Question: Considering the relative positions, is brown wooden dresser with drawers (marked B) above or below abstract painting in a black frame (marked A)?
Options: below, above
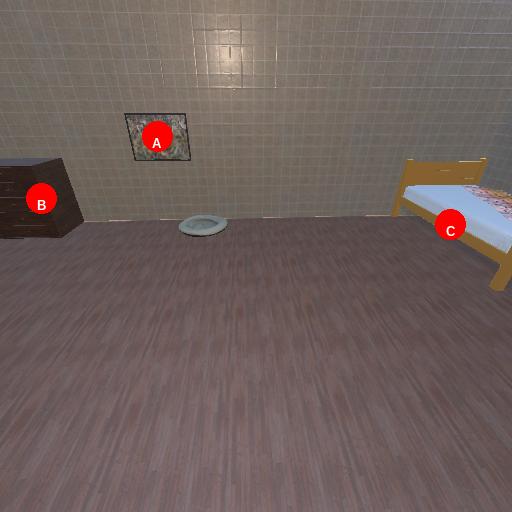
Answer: below